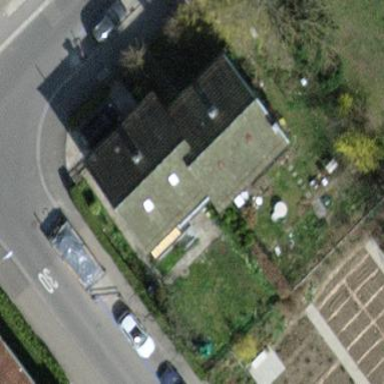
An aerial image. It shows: Semi-detached house with gabled roof.